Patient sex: F
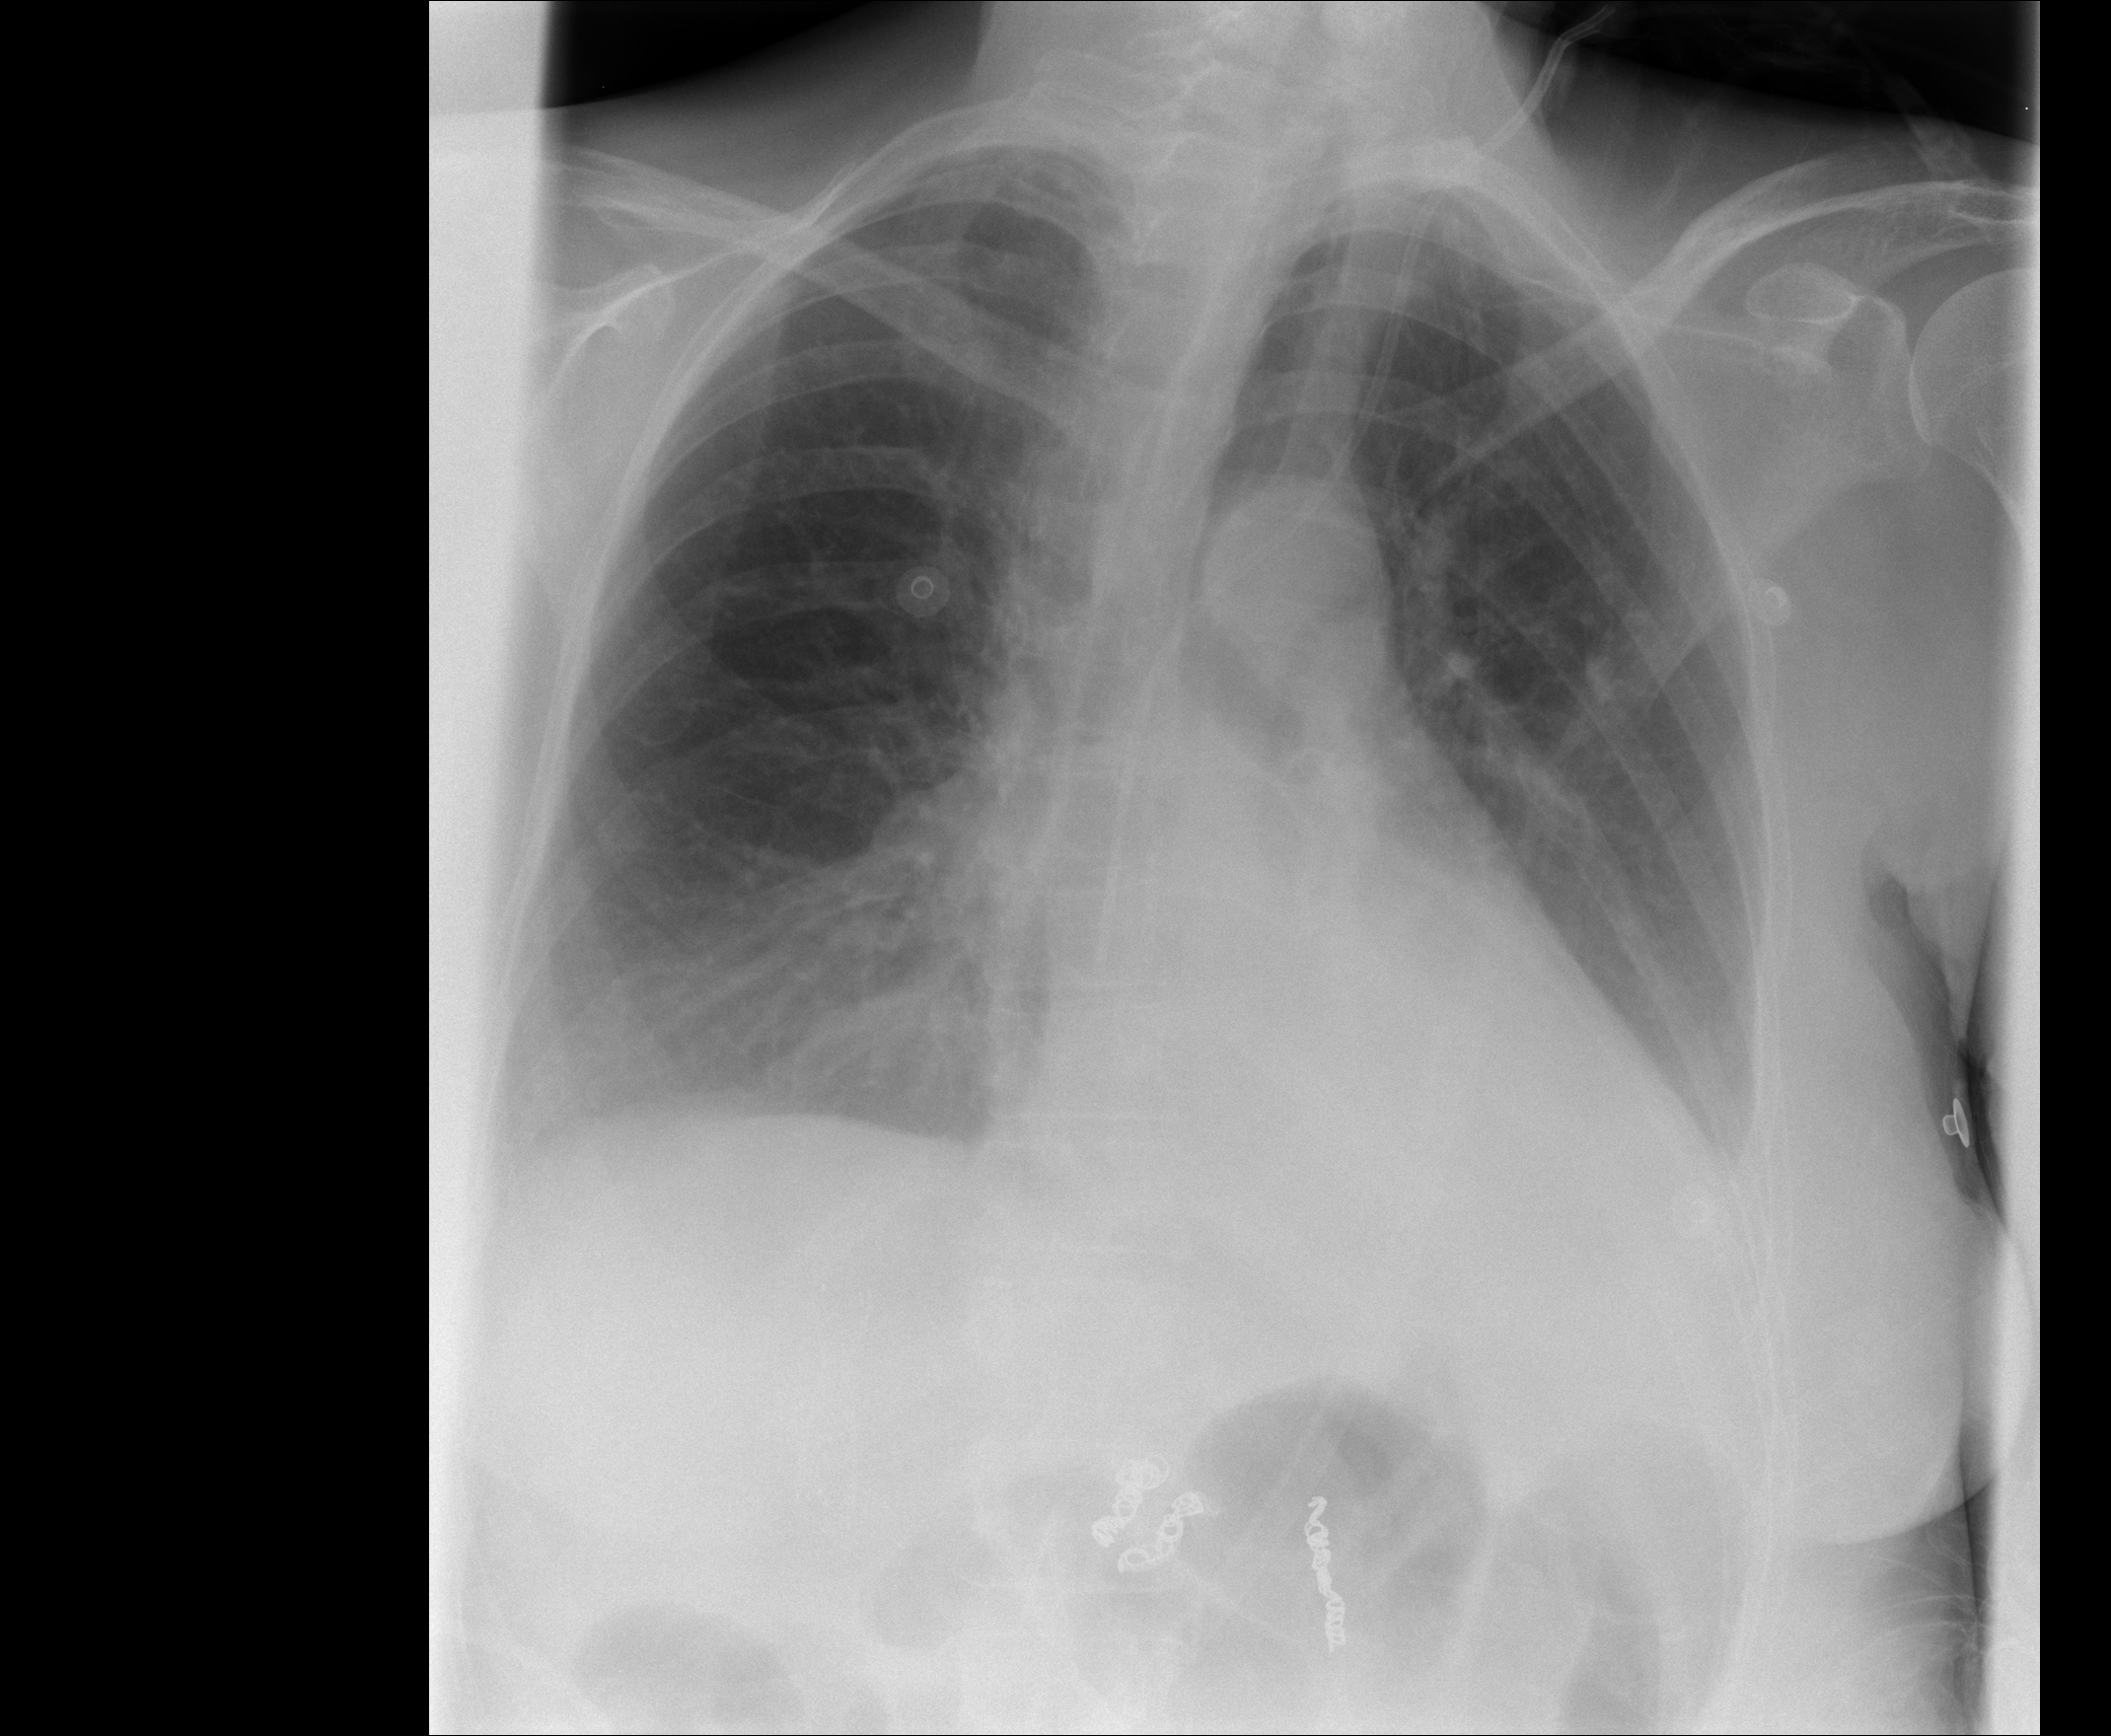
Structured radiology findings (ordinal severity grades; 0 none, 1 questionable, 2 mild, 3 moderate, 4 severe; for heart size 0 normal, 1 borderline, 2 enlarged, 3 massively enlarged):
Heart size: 0
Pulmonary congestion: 0
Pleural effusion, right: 2
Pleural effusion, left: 0
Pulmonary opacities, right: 0
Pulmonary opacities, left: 0
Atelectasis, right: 0
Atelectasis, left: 0